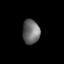
Tissue: lung
Cell type: Epithelial cells
Senescence score: 0.1108
Nuclear area (px): 411
Mean DAPI intensity: 108.431